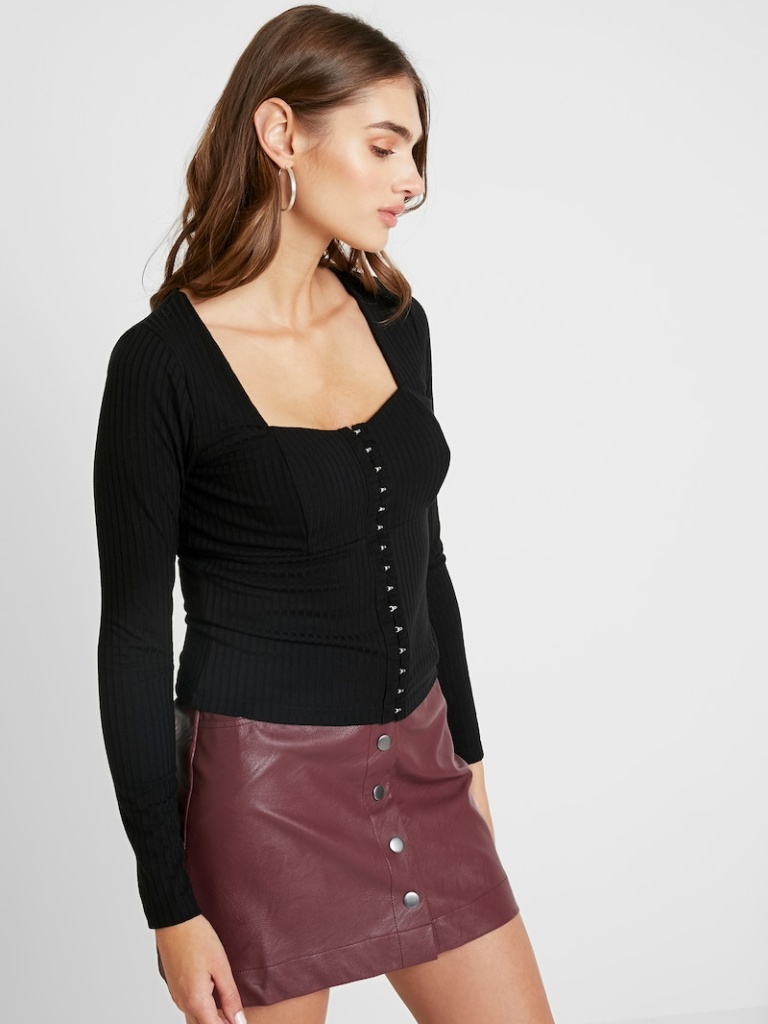
jersey tight a long-sleeved with the sleeves down waist length Fully Tucked in square blouse